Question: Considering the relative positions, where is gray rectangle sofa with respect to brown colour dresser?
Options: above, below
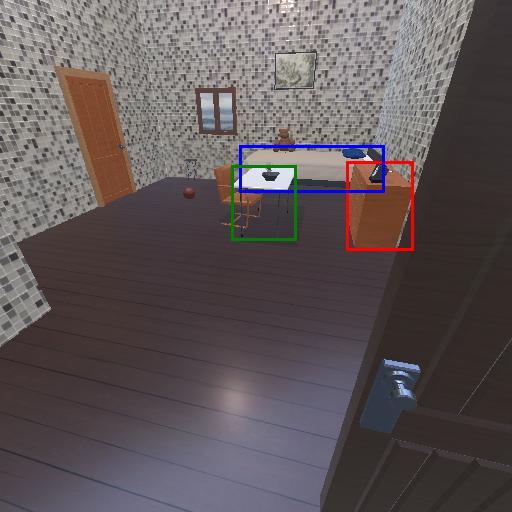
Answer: above